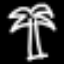
Label: palm tree